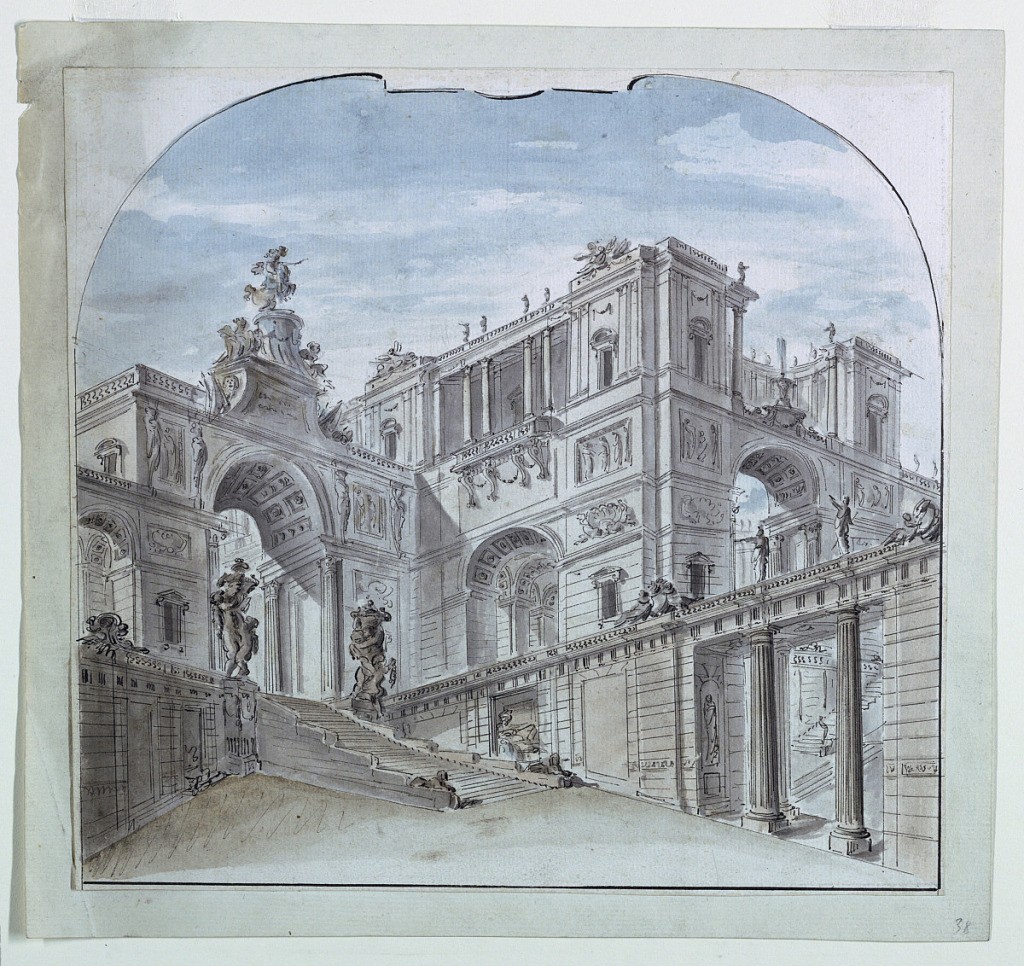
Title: Stage Design: Palace Architecture
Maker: Unknown, Italian
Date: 1750–99
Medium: Pen and black ink, brush and brown, gray, blue wash, black chalk on white laid paper
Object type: Drawing
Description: Design for a stage set.  A view of a palace from the left angle and from below.  A broad path leads to the stairs and the arch.  Ruled and curved border at the top.